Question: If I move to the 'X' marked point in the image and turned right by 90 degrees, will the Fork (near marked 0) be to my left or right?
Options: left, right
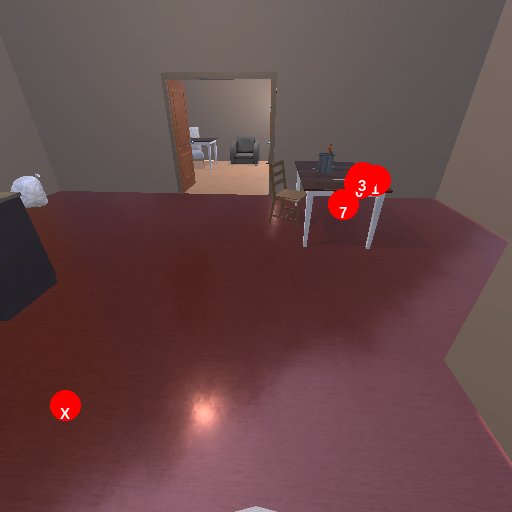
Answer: left